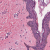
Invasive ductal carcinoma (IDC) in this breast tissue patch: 0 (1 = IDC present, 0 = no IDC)